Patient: sex M, age 47
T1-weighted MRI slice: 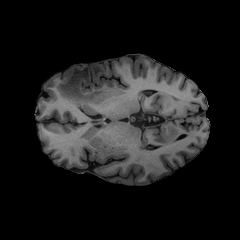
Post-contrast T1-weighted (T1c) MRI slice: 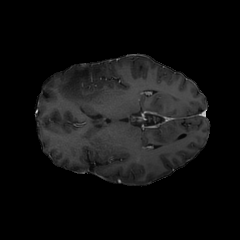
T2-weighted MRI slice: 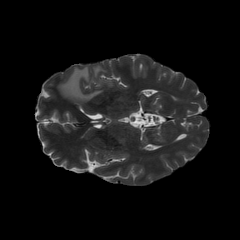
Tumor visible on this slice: yes
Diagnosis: Glioblastoma, IDH-wildtype
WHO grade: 4